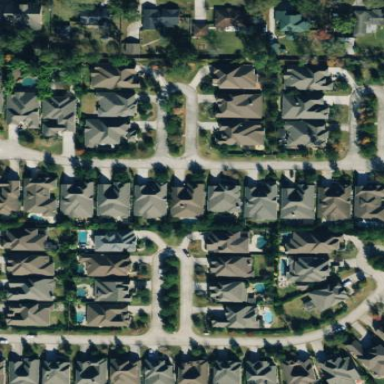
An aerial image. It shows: Residential neighbourhood.